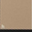
Piece: xx